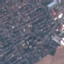
Land use / land cover class: Residential